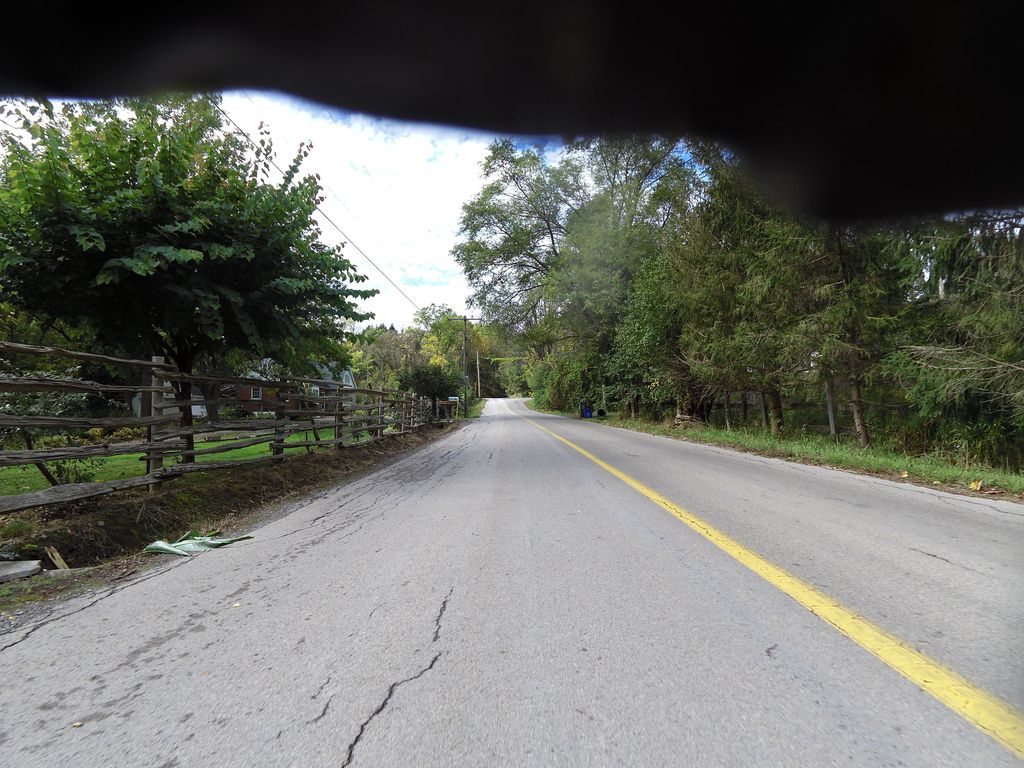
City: hamilton